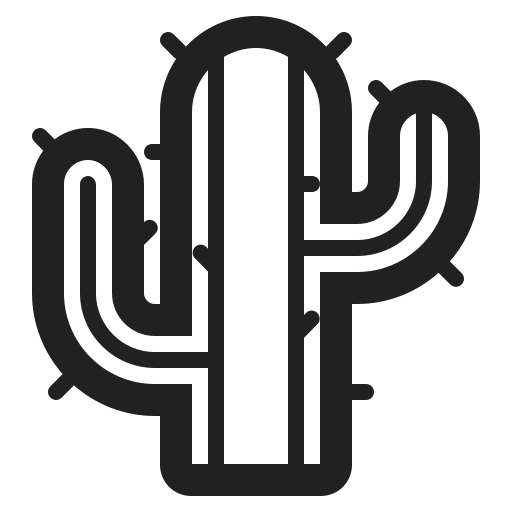
cactus high contrast